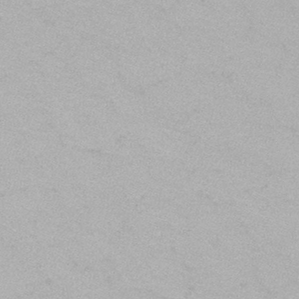
Label: frost